Field crop: maize
Growth stage: 1
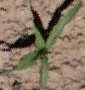
Species: maize